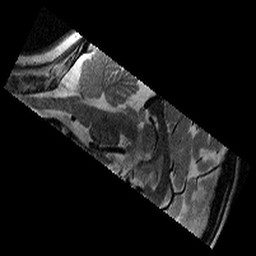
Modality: T2w
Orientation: sagittal
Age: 10
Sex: female
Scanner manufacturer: siemens
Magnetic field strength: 3 T
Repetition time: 9.23 s
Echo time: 0.067 s